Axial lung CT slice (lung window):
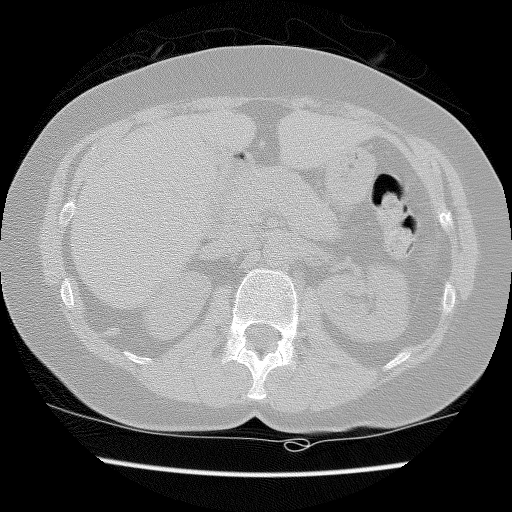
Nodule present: no